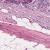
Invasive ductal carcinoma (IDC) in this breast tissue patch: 1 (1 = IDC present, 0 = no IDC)